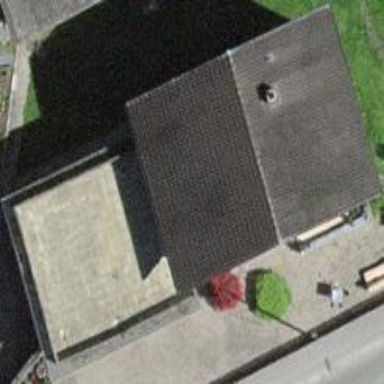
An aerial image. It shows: Residential building.